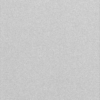
Label: dusty